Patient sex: M
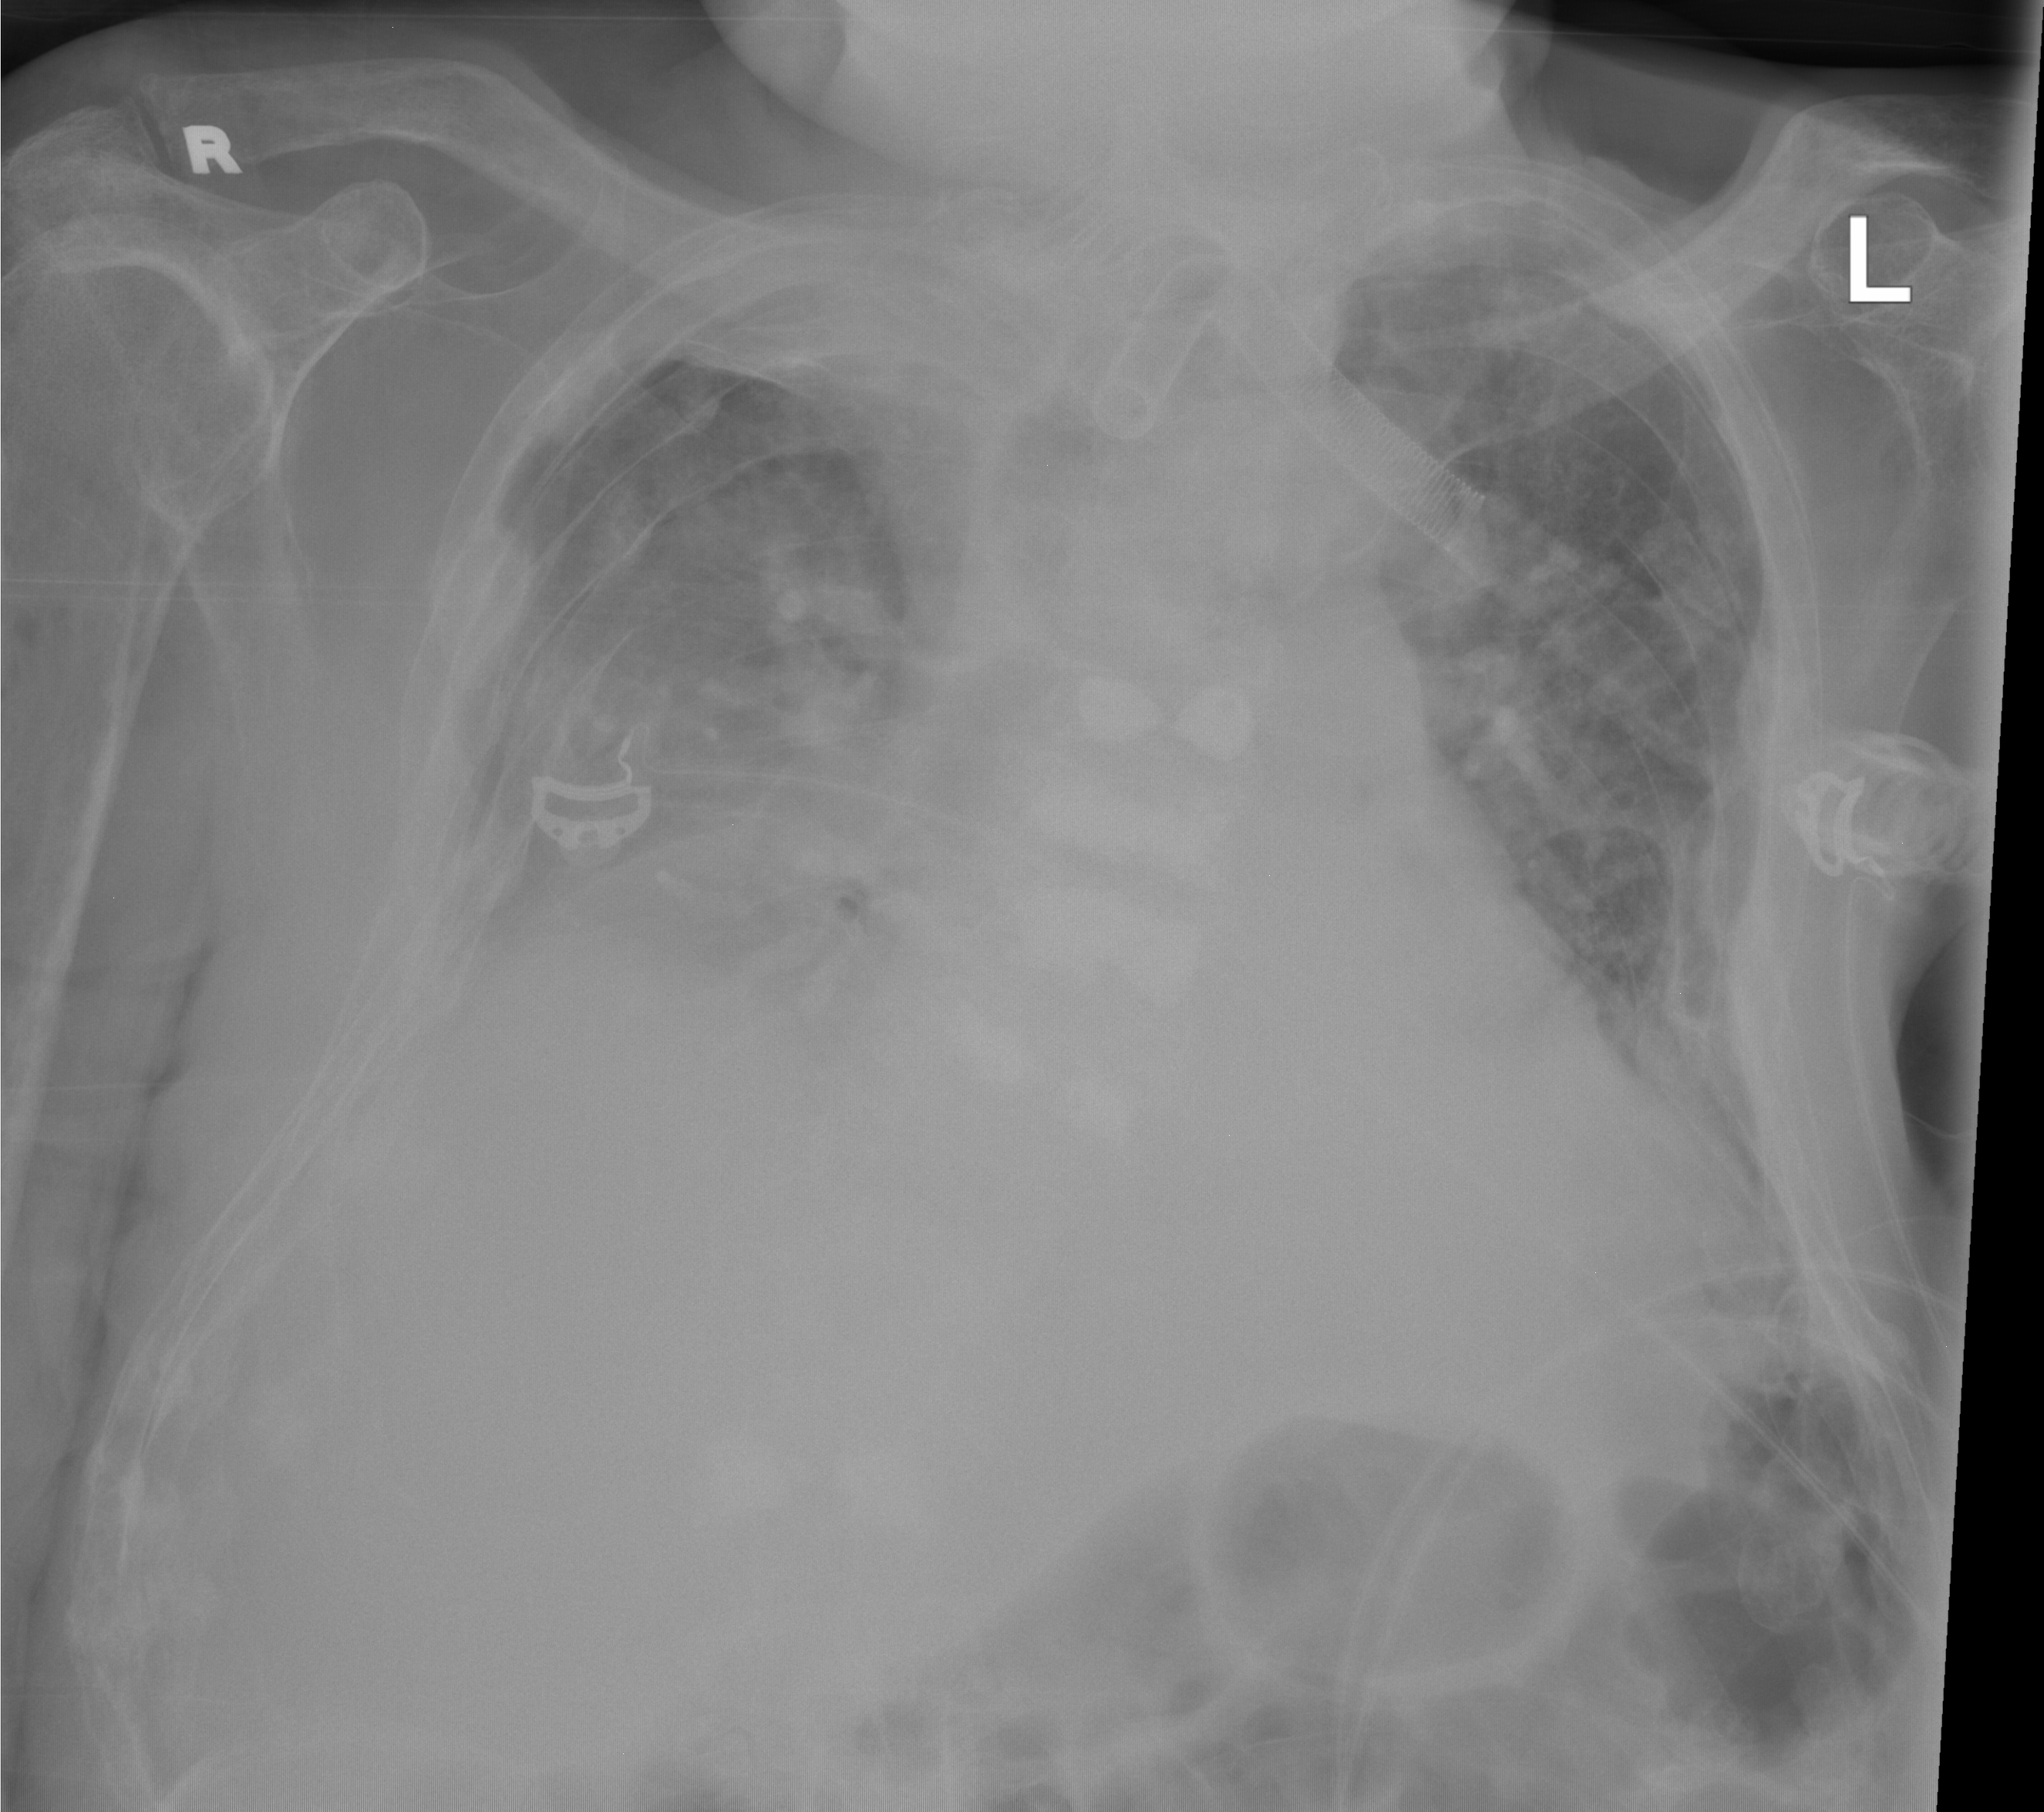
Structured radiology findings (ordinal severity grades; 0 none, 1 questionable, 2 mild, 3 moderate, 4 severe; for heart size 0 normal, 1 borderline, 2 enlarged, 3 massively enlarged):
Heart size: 2
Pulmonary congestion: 2
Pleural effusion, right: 2
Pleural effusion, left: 2
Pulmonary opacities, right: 2
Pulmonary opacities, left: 2
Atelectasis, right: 2
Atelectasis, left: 2